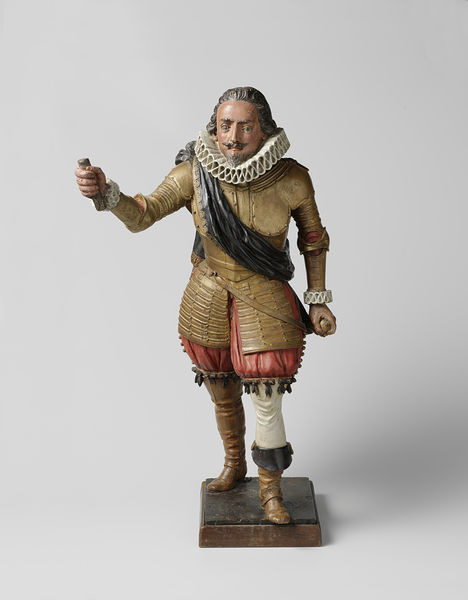
Titel: Frederik Hendrik (?), stadhouder van Holland, Zeeland enz. (1584-1647)
Standort: Amsterdam
Institution: Rijksmuseum
Schlagwörter: homme, marron, moustache, bouffant, statue, bottes, doré, bras, pantalon, noble, collerette, botte, figurine, manchette, or, retournée, satue